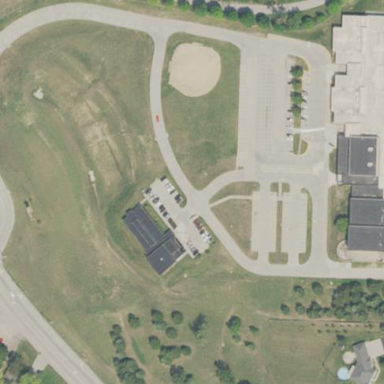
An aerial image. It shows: School.